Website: lowes
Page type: review-order
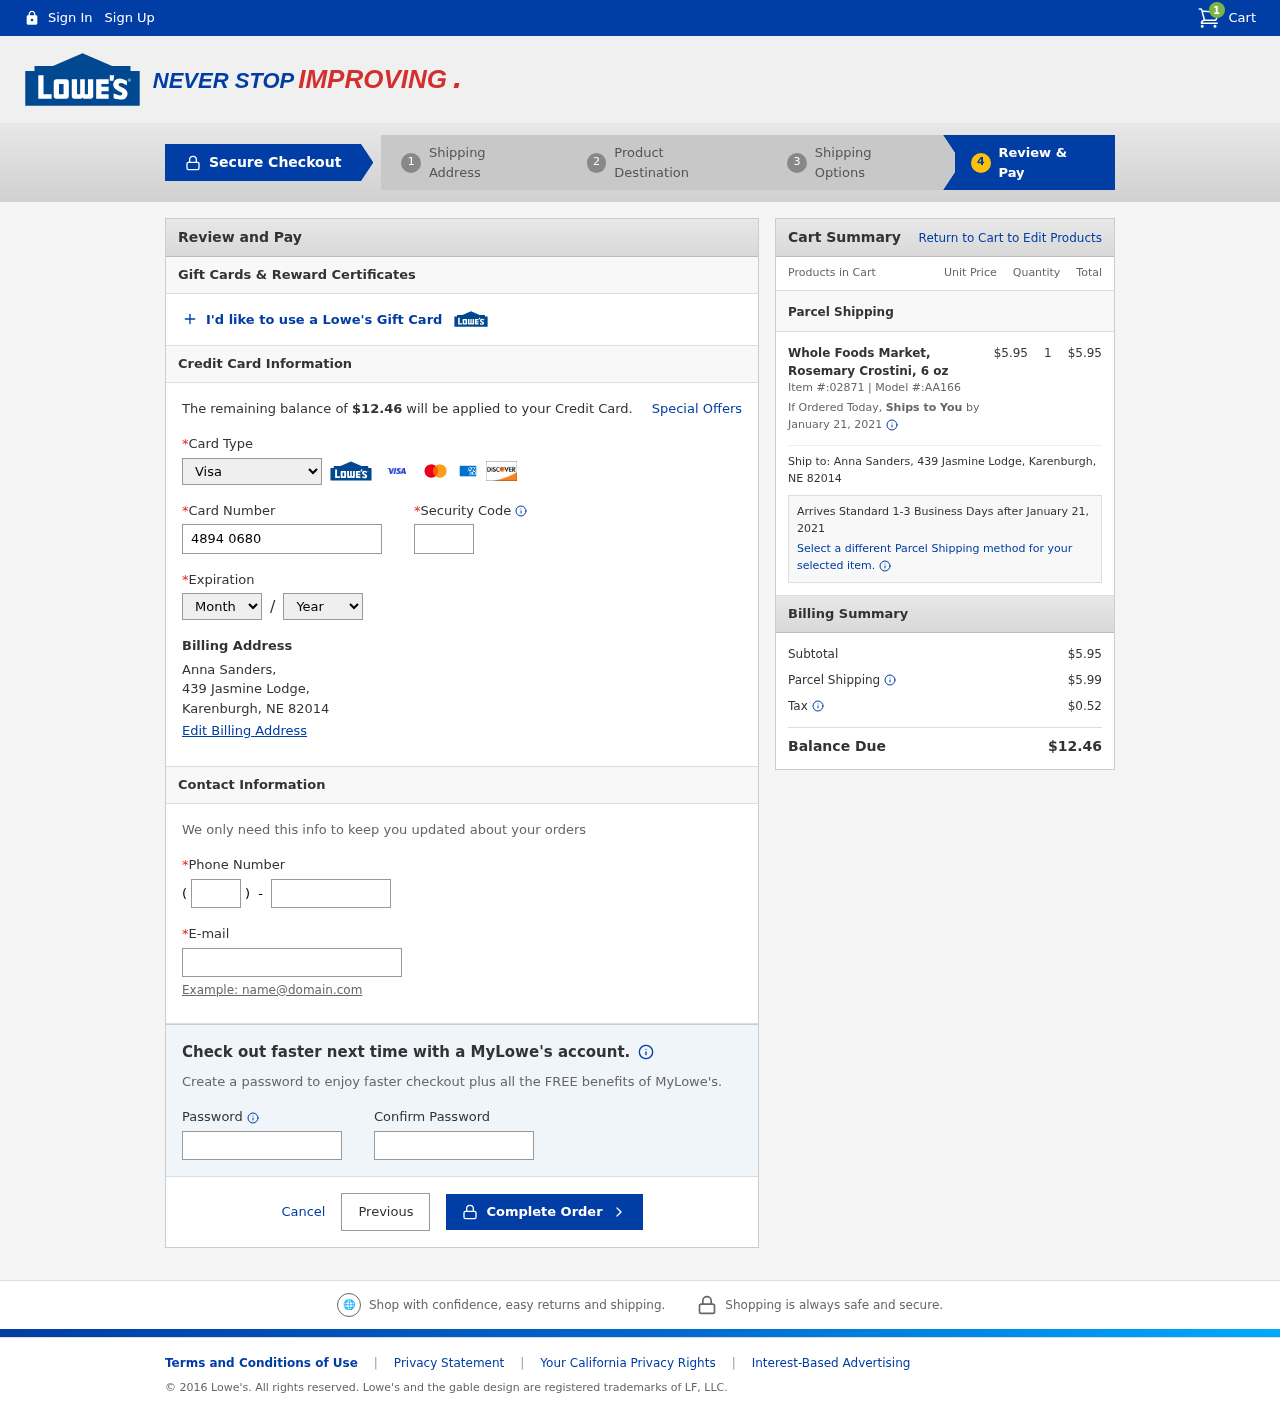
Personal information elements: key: PII_CARD_CVV
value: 330
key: PII_CARD_EXPIRY_MONTH
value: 09
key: PII_CARD_EXPIRY_YEAR
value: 28
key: PII_CARD_NUMBER
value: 4894 0680 9148 9805
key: PII_CARD_TYPE
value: Visa
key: PII_CITY
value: Karenburgh
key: PII_EMAIL
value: anna.sanders@hotmail.com
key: PII_FULLNAME
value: Anna Sanders,
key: PII_PHONE
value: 7436803183
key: PII_PHONE_AREA
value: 743
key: PII_POSTCODE
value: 82014
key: PII_STATE_ABBR
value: NE
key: PII_STREET
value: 439 Jasmine Lodge
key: PII_STREET
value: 439 Jasmine Lodge,
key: PII_FULLNAME2
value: Anna Sanders
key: PII_POSTCODE_FULL
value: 82014
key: PII_CITY_STATE
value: Karenburgh, NE
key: PII_CITY_STATE_ZIP
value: Karenburgh, NE 82014
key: PII_POSTCODE_NUMERIC
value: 82014
Product elements: key: PRODUCT1_NAME
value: Whole Foods Market, Rosemary Crostini, 6 oz
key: PRODUCT1_PRICE
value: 5.95
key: PRODUCT1_QUANTITY
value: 1
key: PRODUCT1_ITEM_NUMBER
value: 02871
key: PRODUCT1_MODEL_NUMBER
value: AA166
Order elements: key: ORDER_NUM_ITEMS
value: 1
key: ORDER_TOTAL
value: $12.46
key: ORDER_SHIPPING_DATE
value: January 21, 2021
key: ORDER_SUBTOTAL
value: $5.95
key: ORDER_SHIPPING_DATE2
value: January 21, 2021
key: ORDER_SUBTOTAL2
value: $5.95
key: ORDER_SHIPPING_COST
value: $5.99
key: ORDER_TAX
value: $0.52